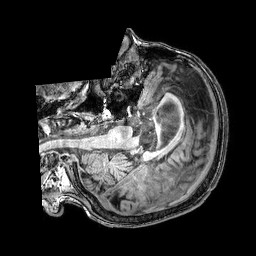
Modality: T1w
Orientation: axial
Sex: female
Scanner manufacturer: philips
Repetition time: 0.008282 s
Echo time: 0.00382 s